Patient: sex M, age 43
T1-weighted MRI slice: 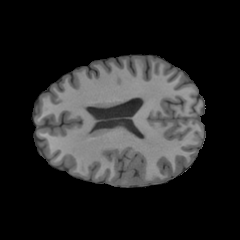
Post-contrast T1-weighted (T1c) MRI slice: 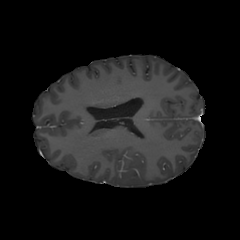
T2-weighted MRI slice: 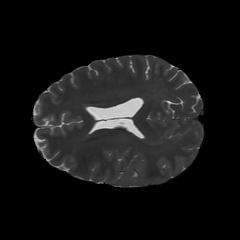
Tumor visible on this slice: no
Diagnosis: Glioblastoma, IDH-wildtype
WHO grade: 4